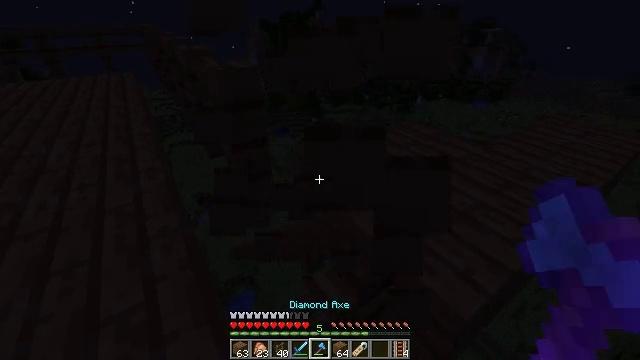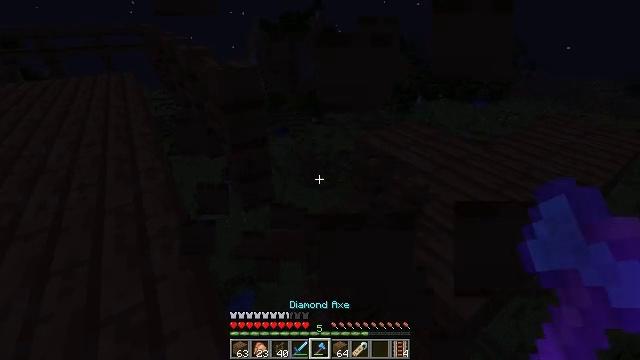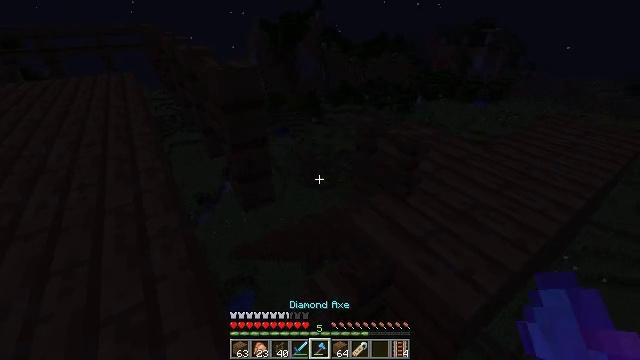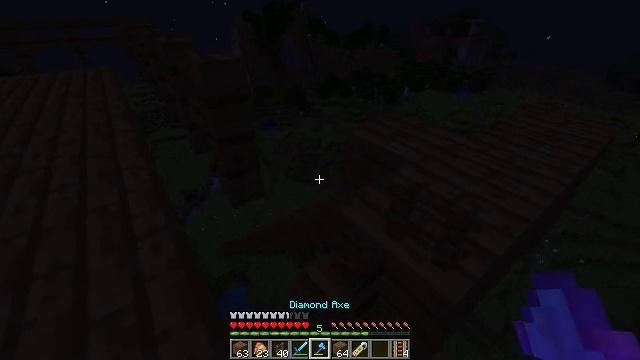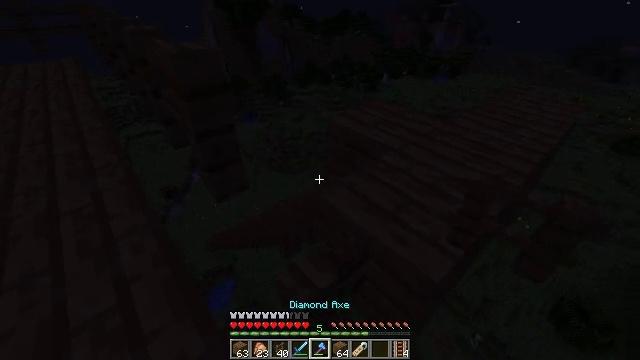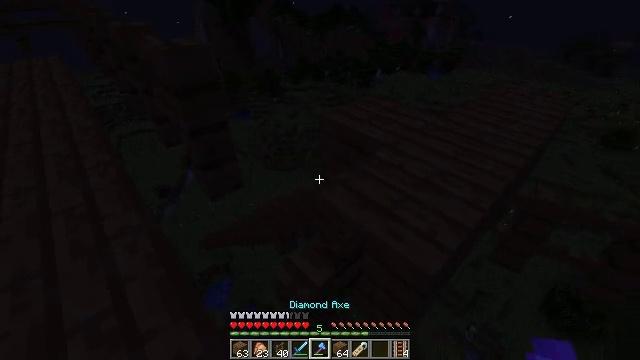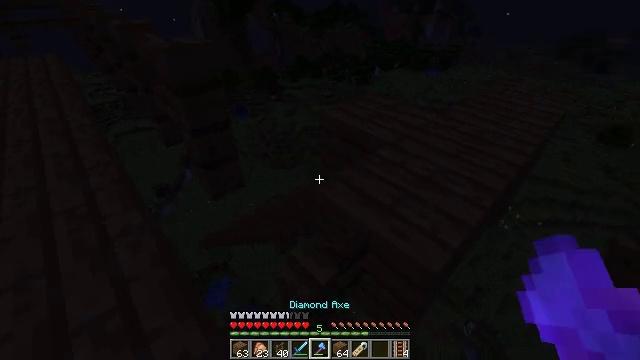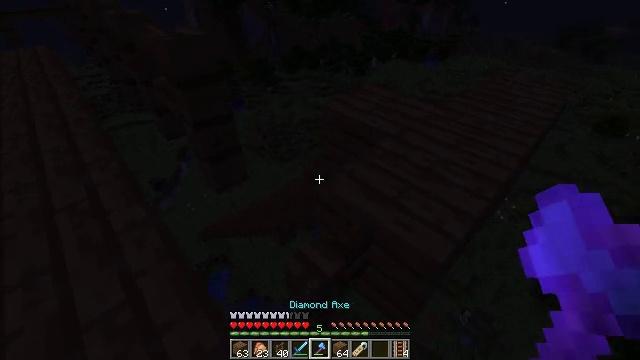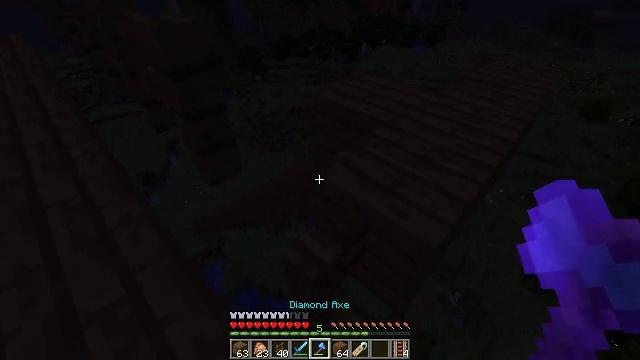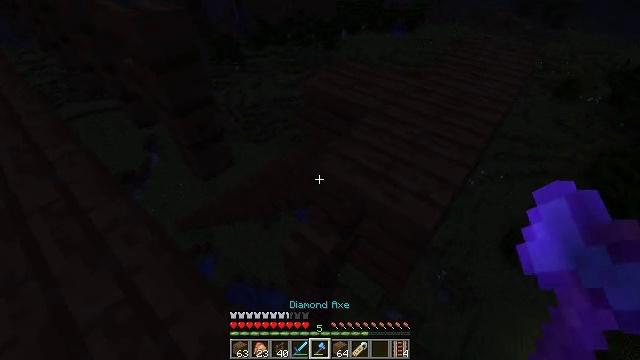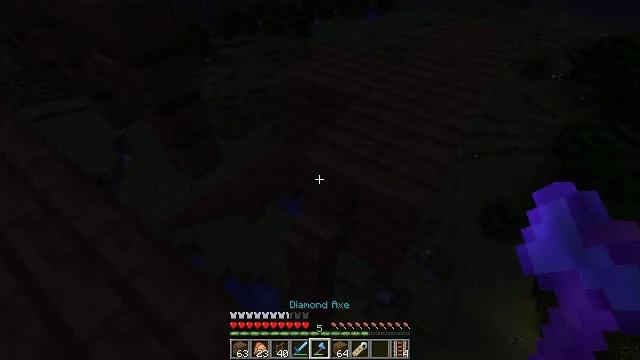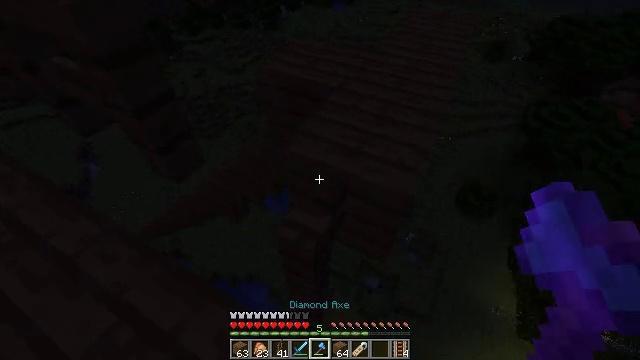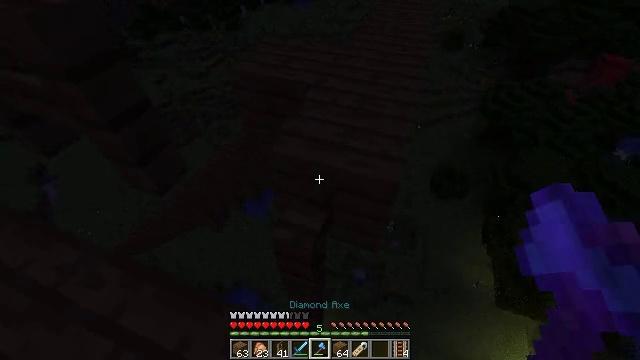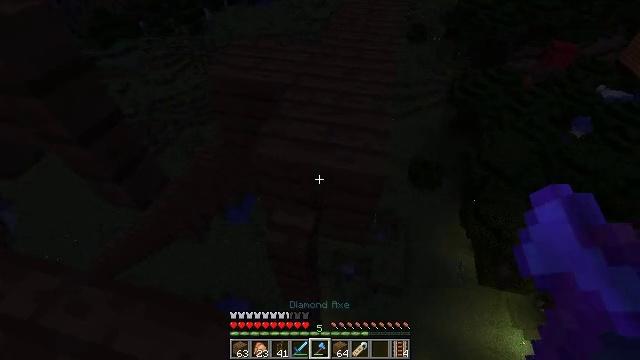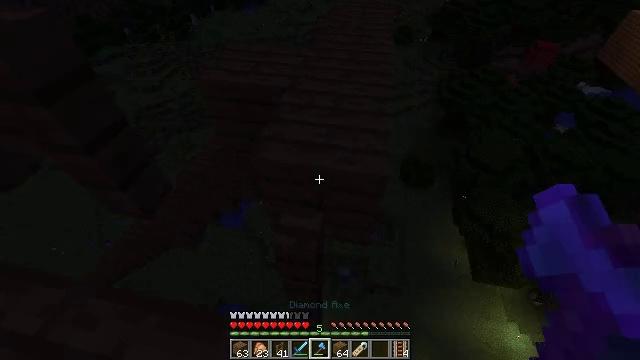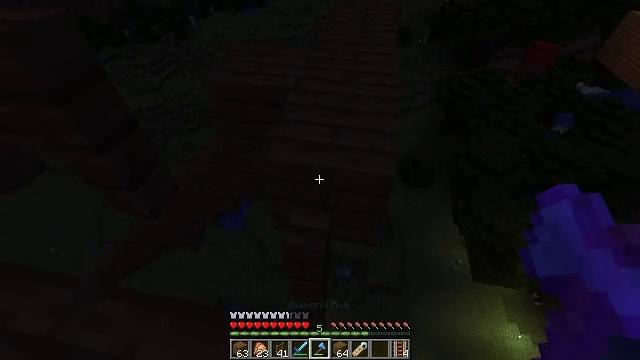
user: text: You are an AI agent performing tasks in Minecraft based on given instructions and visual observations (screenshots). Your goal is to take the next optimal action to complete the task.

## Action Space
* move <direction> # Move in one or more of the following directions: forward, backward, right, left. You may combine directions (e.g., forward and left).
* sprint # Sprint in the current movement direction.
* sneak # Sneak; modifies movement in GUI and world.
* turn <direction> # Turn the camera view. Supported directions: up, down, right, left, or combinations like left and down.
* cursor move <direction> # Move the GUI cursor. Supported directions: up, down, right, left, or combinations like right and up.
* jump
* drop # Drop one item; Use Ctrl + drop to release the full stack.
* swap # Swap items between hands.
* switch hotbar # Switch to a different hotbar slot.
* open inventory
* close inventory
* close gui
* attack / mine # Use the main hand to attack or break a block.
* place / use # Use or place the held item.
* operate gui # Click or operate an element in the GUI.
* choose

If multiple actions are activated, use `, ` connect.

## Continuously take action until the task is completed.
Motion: motion action
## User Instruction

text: Remove the spruce fence from the structure.
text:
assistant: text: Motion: sneak, attack / mine
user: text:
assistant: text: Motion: sneak, attack / mine
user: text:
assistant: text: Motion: sneak, turn right and down
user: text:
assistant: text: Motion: sneak, turn right and down
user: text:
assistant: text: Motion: sneak, turn right
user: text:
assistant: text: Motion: move left, sneak
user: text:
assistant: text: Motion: move left, sneak, turn down
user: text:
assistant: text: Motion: move left, sneak, turn right and down
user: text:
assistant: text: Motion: move left, sneak, turn right and down
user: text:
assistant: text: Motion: move left, sneak, turn right and down
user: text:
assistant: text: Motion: move left, sneak, turn right and down
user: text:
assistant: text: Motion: move left, sneak, turn right
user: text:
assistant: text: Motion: move left, sneak, turn right
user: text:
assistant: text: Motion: move left, sneak, turn right
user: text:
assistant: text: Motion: sneak
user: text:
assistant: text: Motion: sneak, turn right
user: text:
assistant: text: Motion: sneak, turn right
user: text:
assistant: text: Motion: sneak
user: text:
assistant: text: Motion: sneak
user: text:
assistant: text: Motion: sneak
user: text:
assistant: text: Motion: sneak, turn down
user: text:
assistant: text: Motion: sneak, turn down
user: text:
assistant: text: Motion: sneak, turn down
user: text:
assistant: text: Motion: sneak
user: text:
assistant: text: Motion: sneak
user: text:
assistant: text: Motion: sneak
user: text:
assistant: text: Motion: sneak
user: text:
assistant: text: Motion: sneak
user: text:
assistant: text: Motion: sneak, attack / mine
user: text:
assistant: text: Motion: sneak, attack / mine